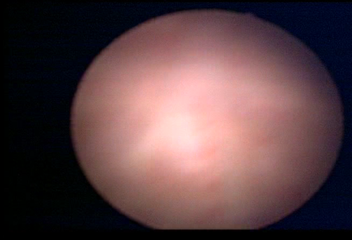
Modality: WLC
Class: Normal mucosa
Bladder cancer association: No